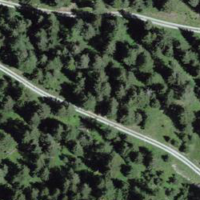
EUNIS habitat code: 43
Species observed at this site:
Galium boreale